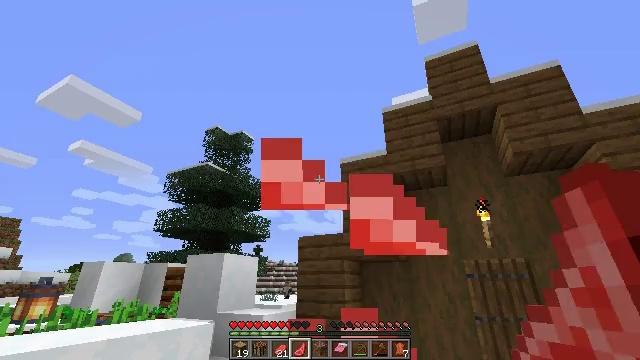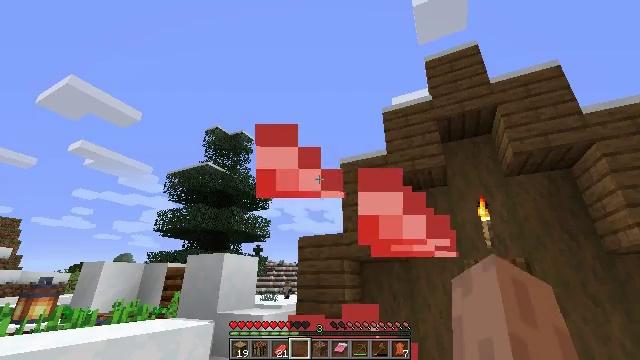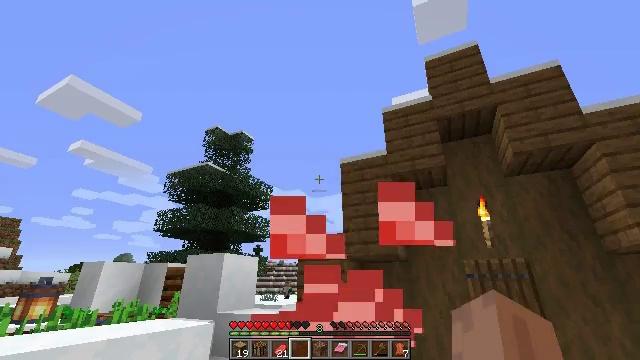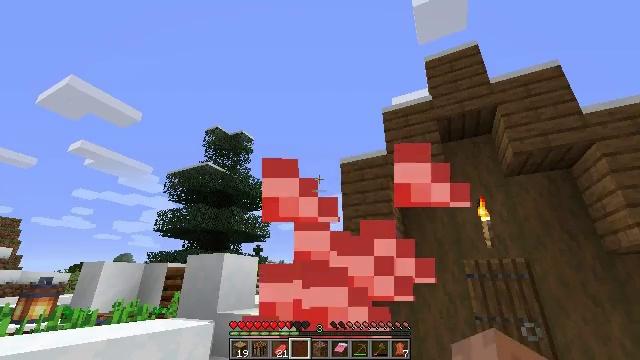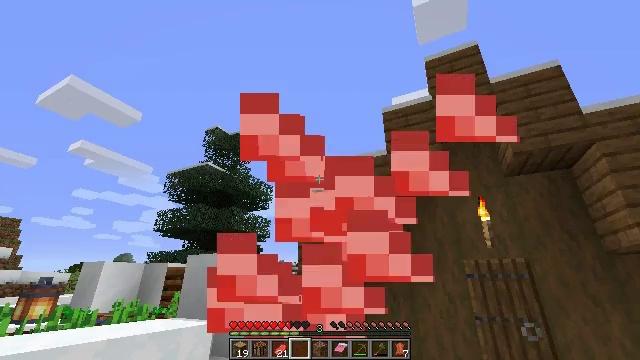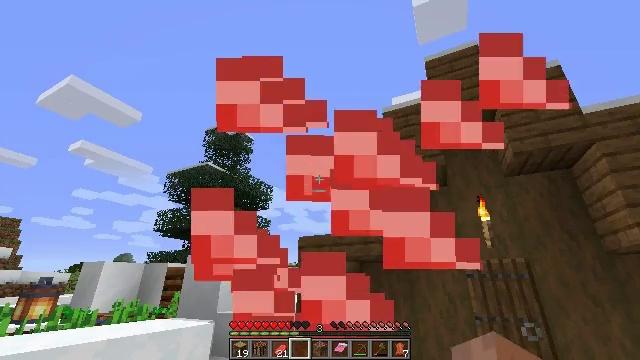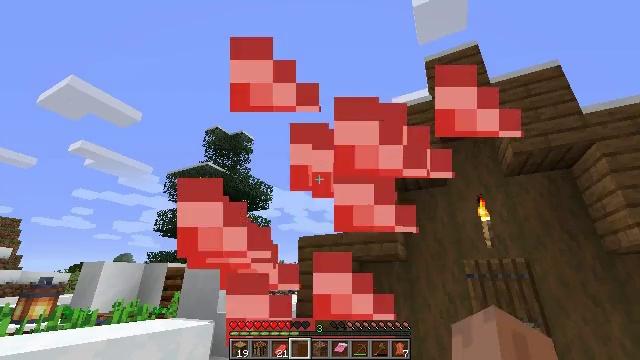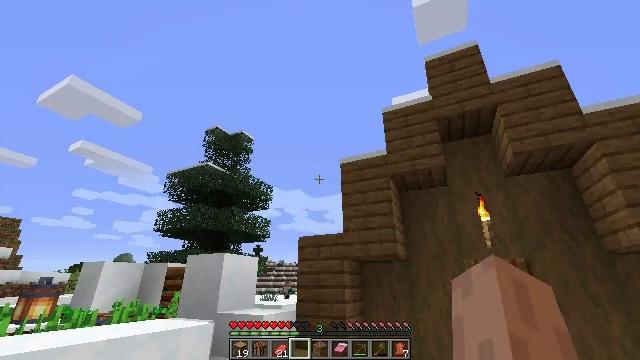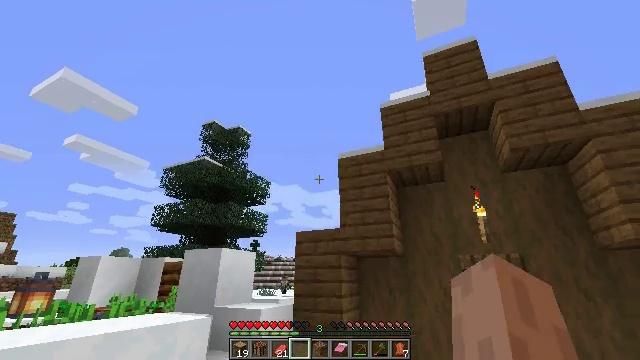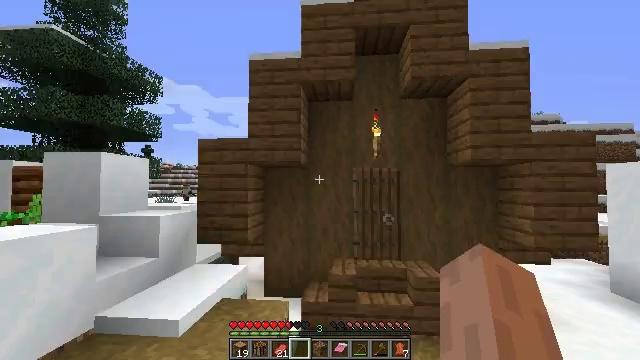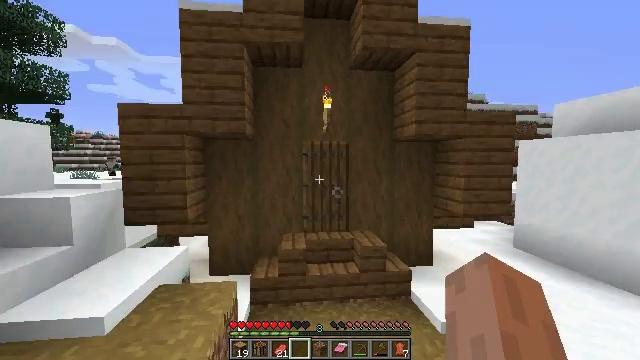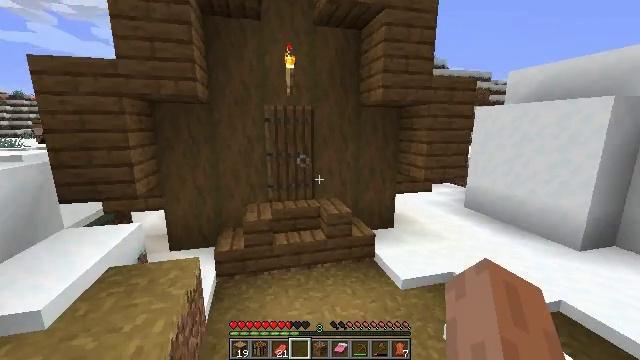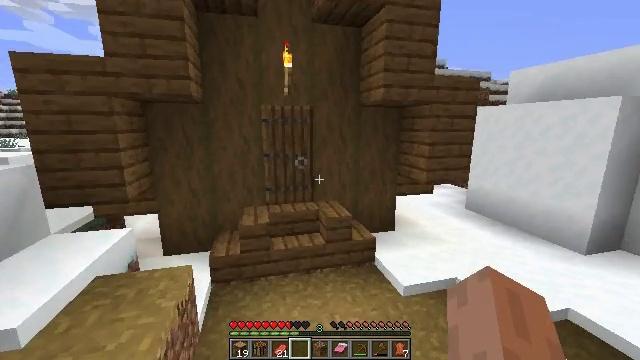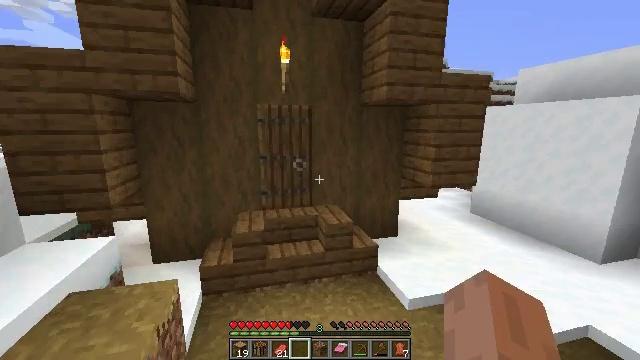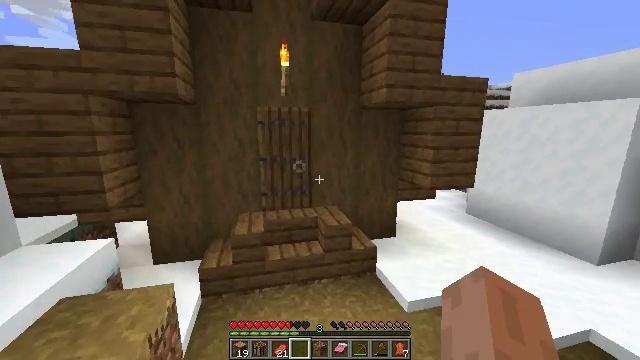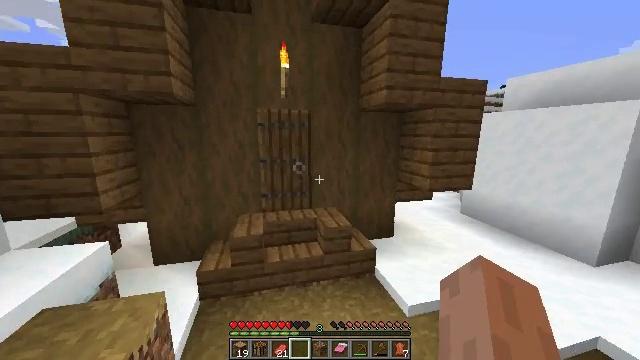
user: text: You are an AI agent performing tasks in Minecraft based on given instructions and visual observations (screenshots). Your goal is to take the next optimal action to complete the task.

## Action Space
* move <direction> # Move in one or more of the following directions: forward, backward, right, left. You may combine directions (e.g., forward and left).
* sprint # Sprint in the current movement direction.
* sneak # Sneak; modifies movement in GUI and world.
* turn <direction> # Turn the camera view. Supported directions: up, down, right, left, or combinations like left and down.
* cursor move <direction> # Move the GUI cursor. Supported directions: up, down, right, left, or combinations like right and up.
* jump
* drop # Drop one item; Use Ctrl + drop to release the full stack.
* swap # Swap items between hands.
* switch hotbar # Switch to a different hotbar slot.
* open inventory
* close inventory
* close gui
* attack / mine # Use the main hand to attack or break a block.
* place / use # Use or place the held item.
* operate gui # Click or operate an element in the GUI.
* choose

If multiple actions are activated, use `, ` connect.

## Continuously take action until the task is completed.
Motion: motion action
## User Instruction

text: Break the smithing table to move it.
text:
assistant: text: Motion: use / place
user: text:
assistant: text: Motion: use / place
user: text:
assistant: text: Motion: use / place
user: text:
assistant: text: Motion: use / place
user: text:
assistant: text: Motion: use / place
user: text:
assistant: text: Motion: use / place
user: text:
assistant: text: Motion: use / place
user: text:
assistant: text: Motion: turn down
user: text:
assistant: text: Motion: move forward, turn right and down
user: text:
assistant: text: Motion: move forward, turn right and down
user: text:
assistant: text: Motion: move forward, turn right and down
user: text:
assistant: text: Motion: move forward
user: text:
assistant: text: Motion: move forward, sprint
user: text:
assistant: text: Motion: move forward, sprint
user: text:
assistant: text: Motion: move forward, sprint
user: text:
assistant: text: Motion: move forward, sprint
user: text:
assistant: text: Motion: move forward, turn left
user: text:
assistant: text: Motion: move forward, turn left
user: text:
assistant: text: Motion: move forward, turn left
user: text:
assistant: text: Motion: move forward, turn left and up
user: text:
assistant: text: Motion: move forward, turn left and up
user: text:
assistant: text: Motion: move forward, use / place
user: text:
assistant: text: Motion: move forward, use / place
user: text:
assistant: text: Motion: move forward, use / place
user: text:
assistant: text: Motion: move forward
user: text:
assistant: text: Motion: move forward
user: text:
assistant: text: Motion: move forward
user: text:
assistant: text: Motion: no_op
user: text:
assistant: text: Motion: no_op
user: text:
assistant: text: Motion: move forward